Question: I need to implement this background into my websites main content:

the left and right stripe should be responsive and grows in height, if content becomes bigger.
The problem is, I dont know how big the main content will be, so how do I cut it and place it according to the height ? how many pieces do I need and how do I place them with css?
Can someone explain this to me ?
with kind regards
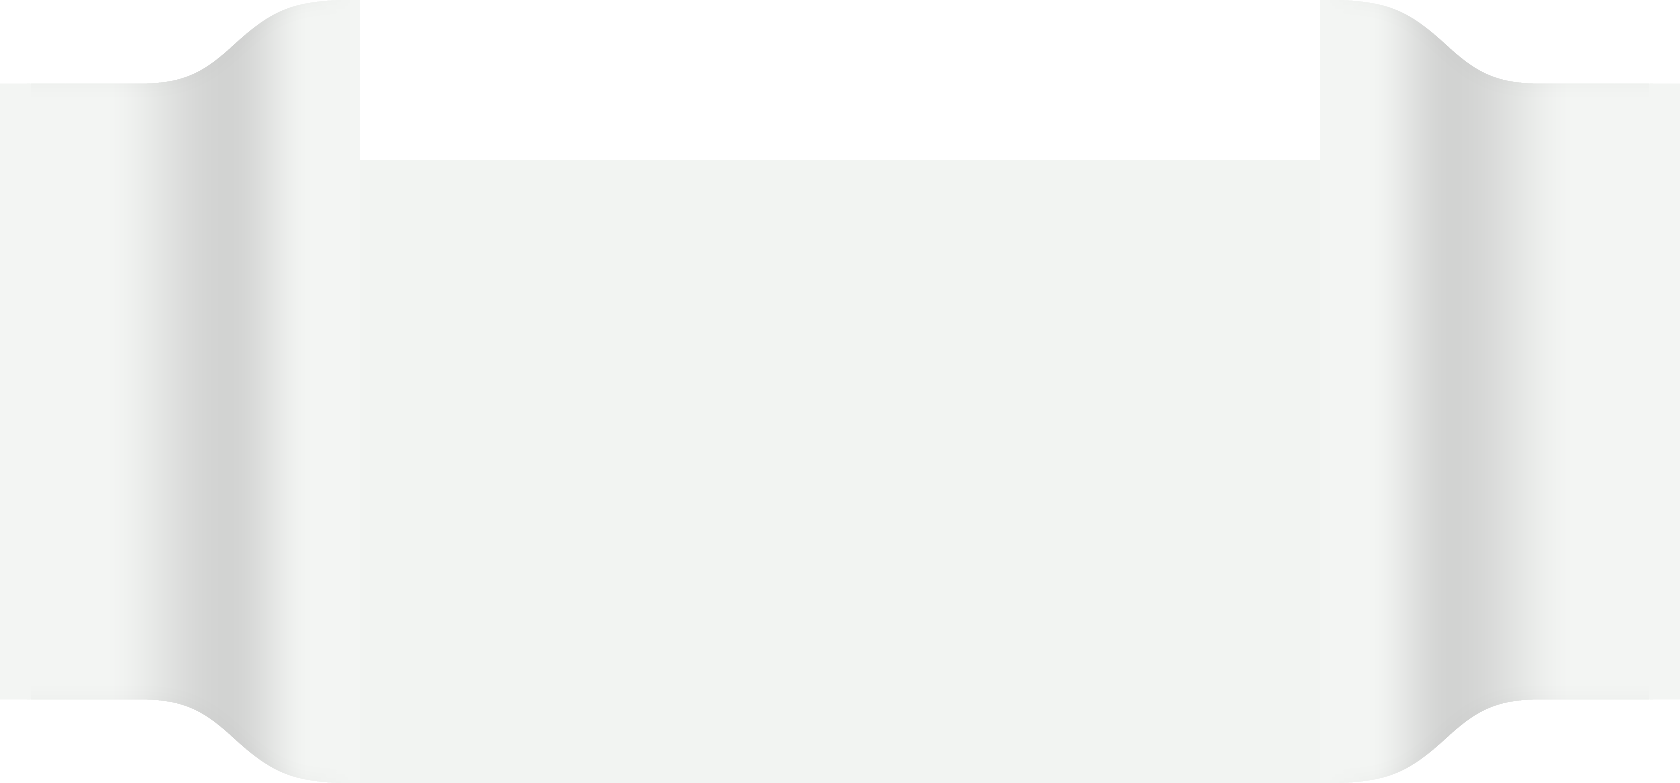
Answer: If you only need height support, cut it into 3 pieces: upper, middle, and bottom. Set the background to the middle part with repeat for y, and place the upper and lower parts in top:0 and bottom:0 respectively, and you should be done.